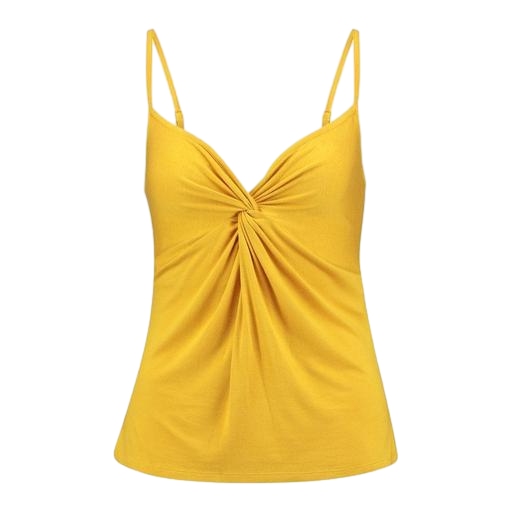
twist cami, yellow italian cady emery camisole, yellow tie front top, white background